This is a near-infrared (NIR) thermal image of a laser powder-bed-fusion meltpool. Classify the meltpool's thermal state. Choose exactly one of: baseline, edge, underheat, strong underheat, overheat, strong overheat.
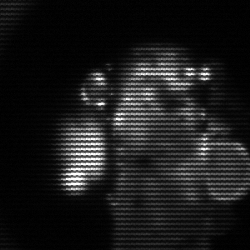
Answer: strong underheat